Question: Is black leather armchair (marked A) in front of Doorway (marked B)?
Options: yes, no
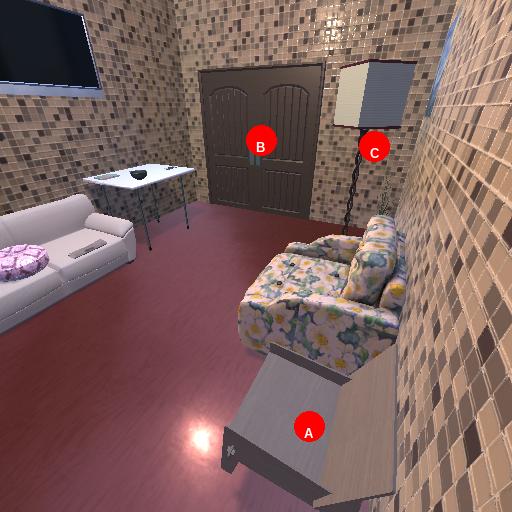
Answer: yes